Field crop: maize
Growth stage: 2
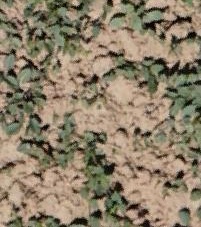
Species: convolvulus